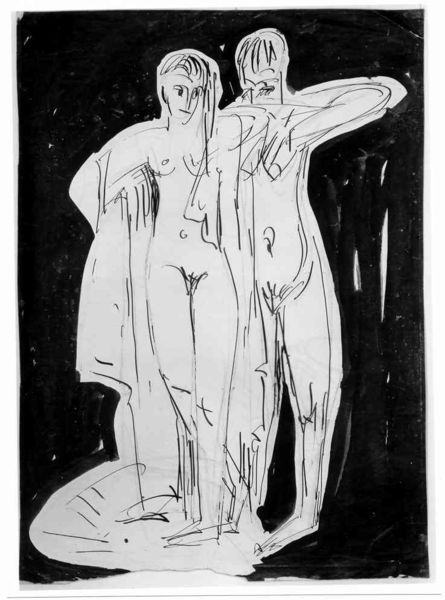
Titel: Zwei stehende Akte, sich abtrocknend
Künstler: Ernst Ludwig Kirchner
Standort: Karlsruhe
Institution: Staatliche Kunsthalle Karlsruhe
Schlagwörter: akt, dunkel, körper, mann, nackt, umhang, weiß, menschen, bewegung, brust, ellbogen, frau, geste, haar, licht, schwarz, skizze, zeichnung, blick, tuch, arm, arme, gesicht, halten, stehen, nass, boden, dunkelheit, haare, mantel, stehend, strick, paar, kontrast, beine, liebe, papier, man, moderne, abstrakt, modern, grafik, graphik, nabel, bauch, bauchnabel, scham, schenkel, vagina, umarmen, adam, eva, nacktheit, penis, pärchen, tusche, linear, ausziehen, nack, sex, druck, schwarzweiss, scharz, strich, stand, malerisch, stehender akt, schemen, tryptichon, anziehen, strichzeichnung, harre, flüchtig, sketch, liebesakt, nackt7, lnackte